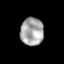
Tissue: lung
Cell type: Epithelial cells
Senescence score: 0.2061
Nuclear area (px): 635
Mean DAPI intensity: 164.948